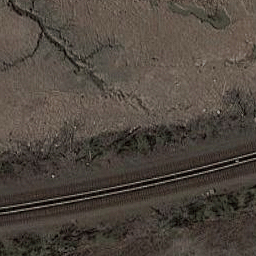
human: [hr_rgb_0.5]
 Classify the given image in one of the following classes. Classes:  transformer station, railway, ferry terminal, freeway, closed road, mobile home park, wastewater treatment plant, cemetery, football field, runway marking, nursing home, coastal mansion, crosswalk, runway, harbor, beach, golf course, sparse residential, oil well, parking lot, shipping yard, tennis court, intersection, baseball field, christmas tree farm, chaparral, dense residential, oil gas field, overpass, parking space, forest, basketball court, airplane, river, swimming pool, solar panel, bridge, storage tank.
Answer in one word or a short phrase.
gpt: railway